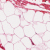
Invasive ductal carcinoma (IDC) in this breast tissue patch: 0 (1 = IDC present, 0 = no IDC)